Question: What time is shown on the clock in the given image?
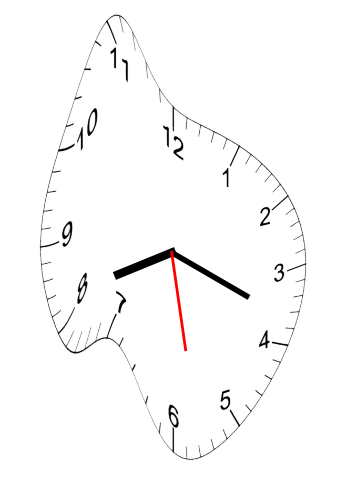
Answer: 08:18:28